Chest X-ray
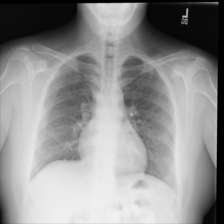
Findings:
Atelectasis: negative
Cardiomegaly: negative
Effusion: negative
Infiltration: negative
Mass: positive
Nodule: negative
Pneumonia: negative
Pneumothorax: negative
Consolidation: negative
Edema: negative
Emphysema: negative
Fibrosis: negative
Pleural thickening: negative
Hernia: negative